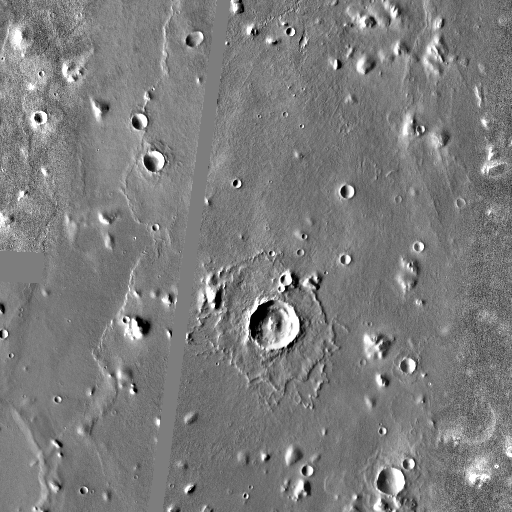
Crater classes present: Background, Other, Layered, Buried, Secondary